Aerial crown-view tile of a tropical tree (Barro Colorado Island, Panama), acquired 20240813:
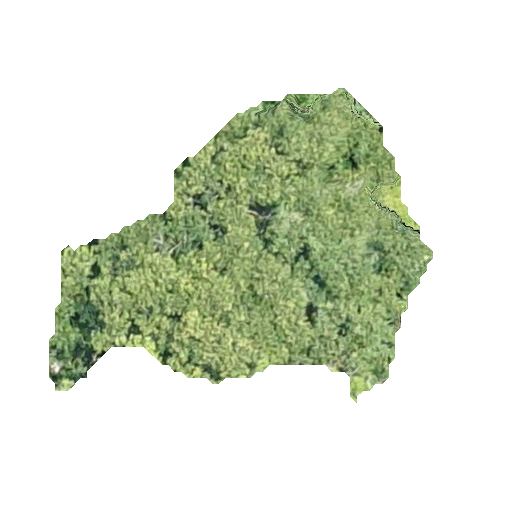
Species: Luehea seemannii
GBIF accepted scientific name: Luehea seemannii
Crown area: 112.559 m²